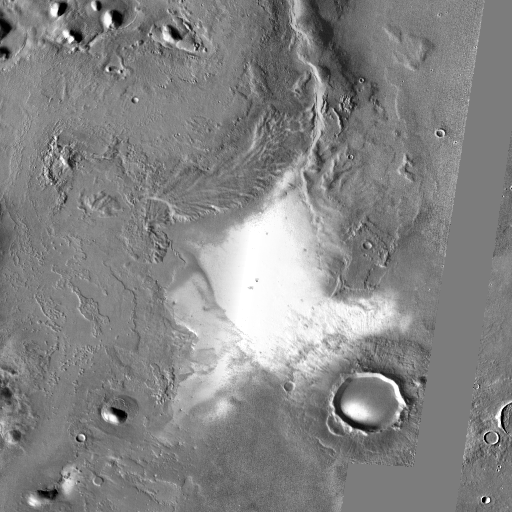
Crater classes present: Background, Other, Layered